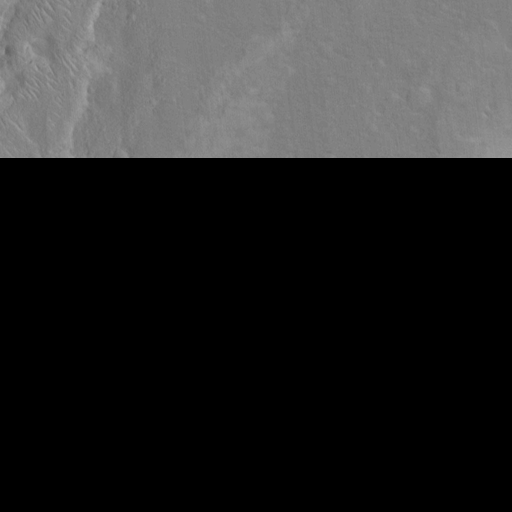
Classes present: Background, Cone